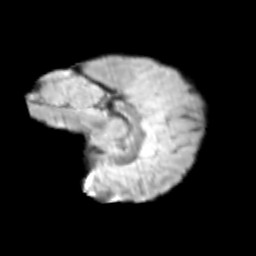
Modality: T2w
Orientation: sagittal
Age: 11
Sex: female
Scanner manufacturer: siemens
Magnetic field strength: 3 T
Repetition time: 3.8 s
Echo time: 0.07 s